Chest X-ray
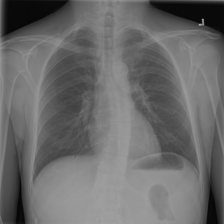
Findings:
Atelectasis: negative
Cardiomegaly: negative
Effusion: negative
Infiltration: negative
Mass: negative
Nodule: negative
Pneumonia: negative
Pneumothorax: negative
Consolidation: negative
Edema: negative
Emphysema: negative
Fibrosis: negative
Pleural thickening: negative
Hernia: negative